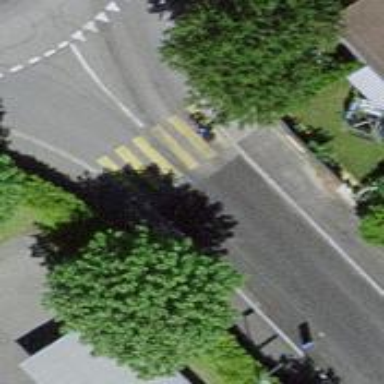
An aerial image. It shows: Residential road with asphalt surface and sidewalks on both sides.